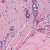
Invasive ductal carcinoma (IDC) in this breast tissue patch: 1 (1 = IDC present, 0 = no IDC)